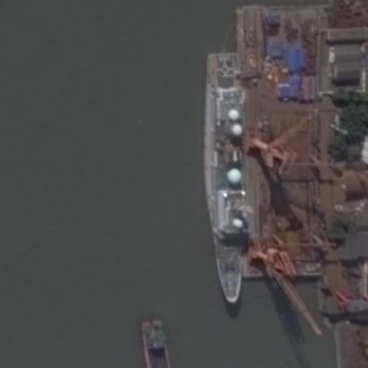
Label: cruiser